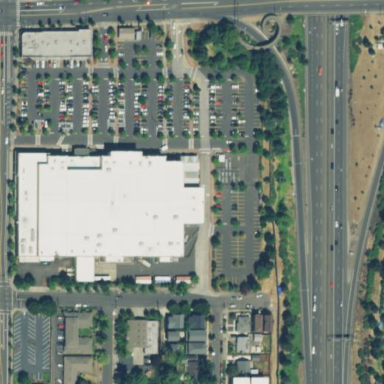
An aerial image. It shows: Retail area.